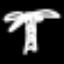
Label: palm tree